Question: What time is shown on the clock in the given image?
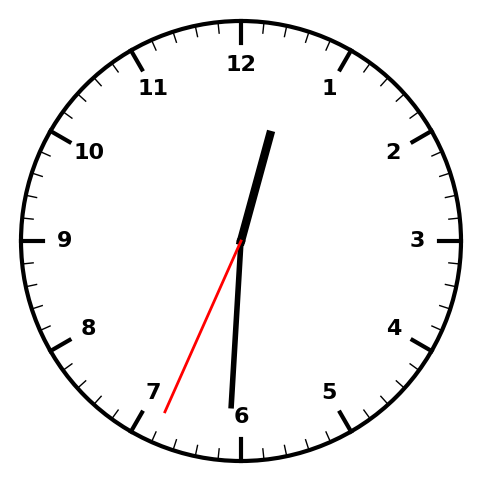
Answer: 12:30:34